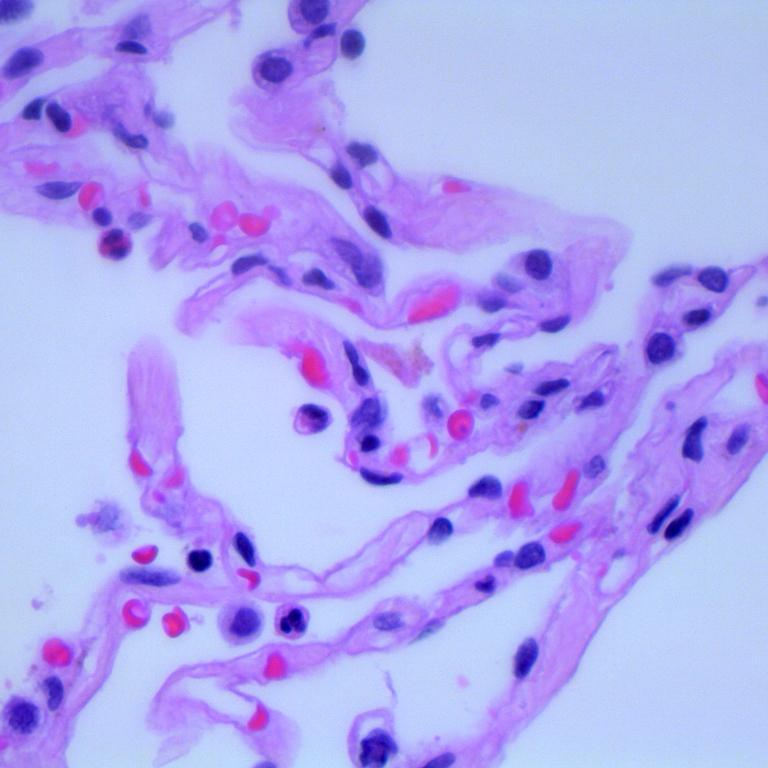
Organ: lung
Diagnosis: benign